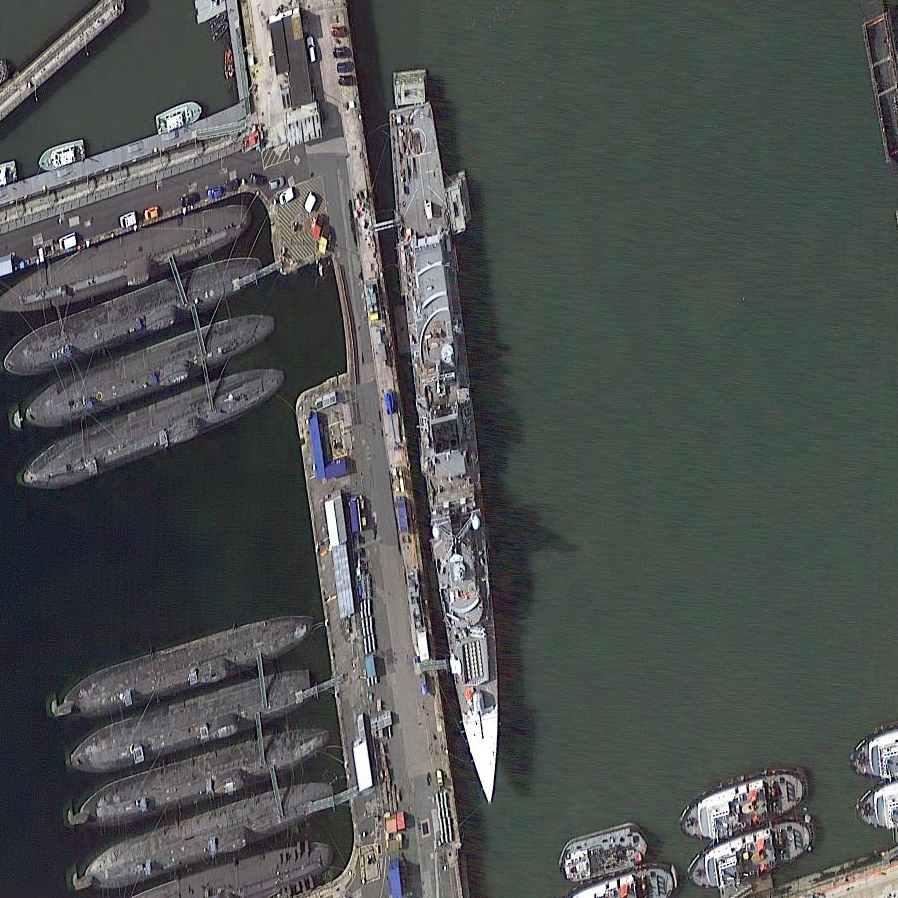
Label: Type_45_destroyer